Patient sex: M
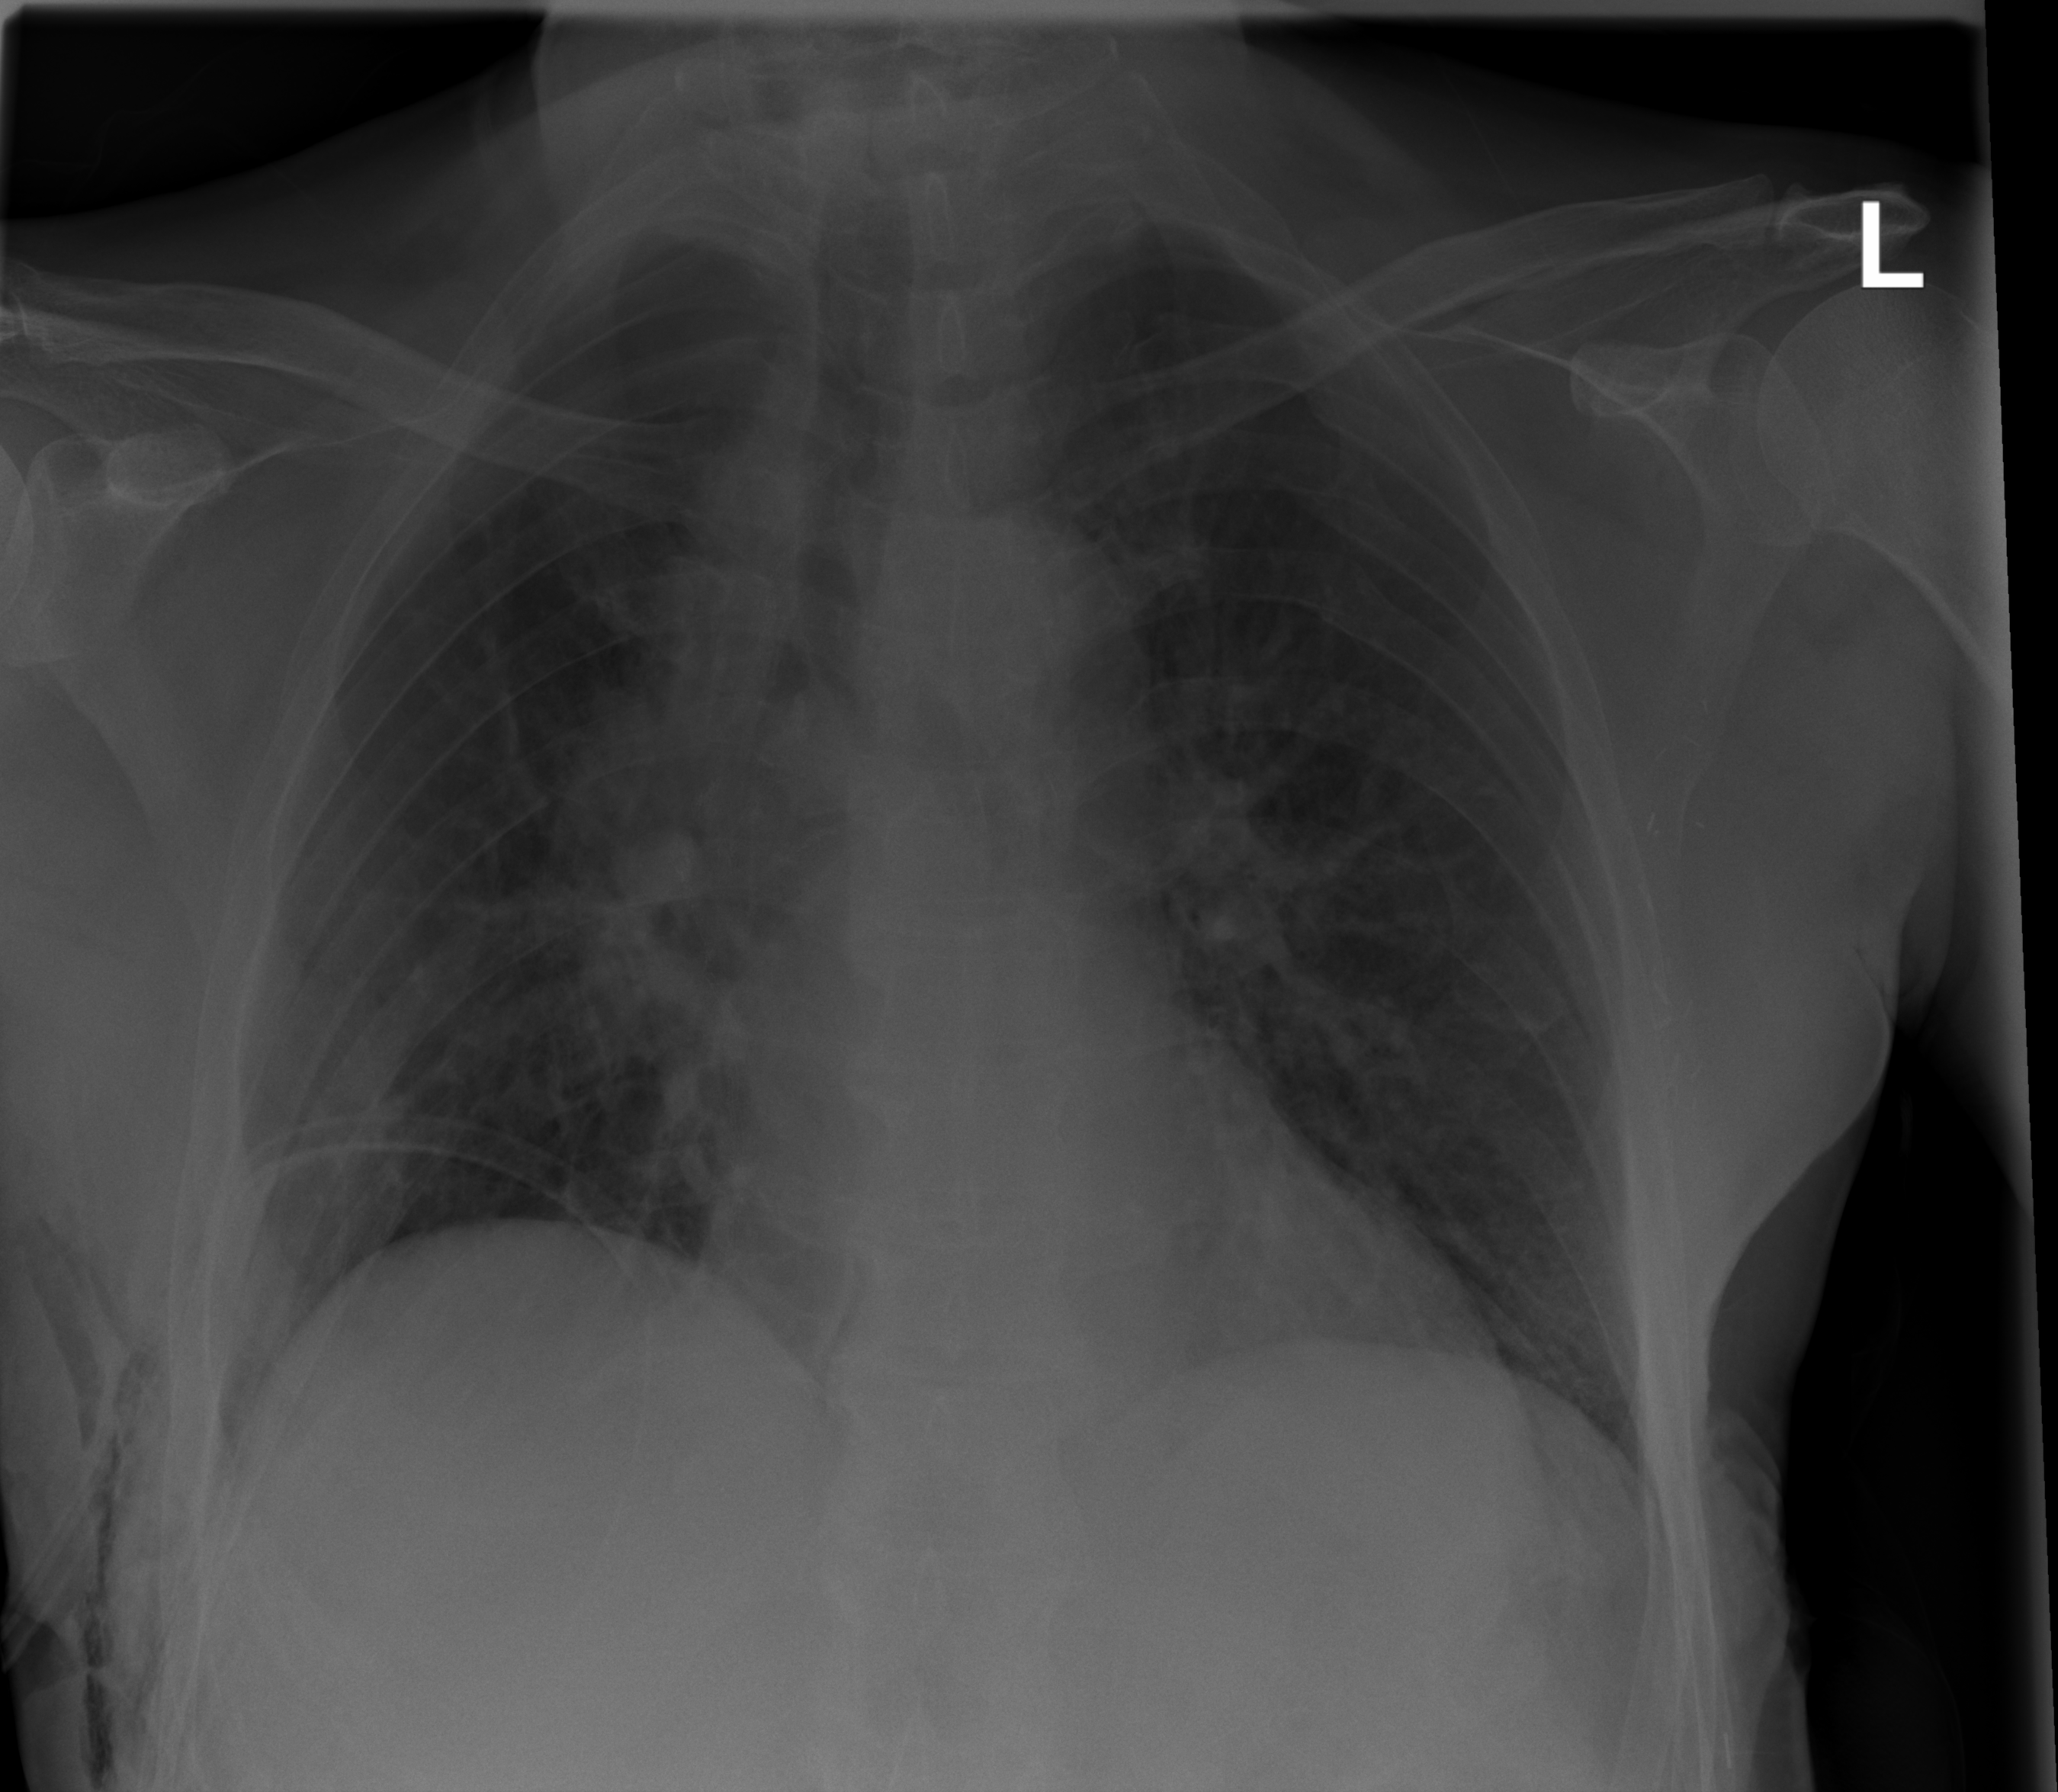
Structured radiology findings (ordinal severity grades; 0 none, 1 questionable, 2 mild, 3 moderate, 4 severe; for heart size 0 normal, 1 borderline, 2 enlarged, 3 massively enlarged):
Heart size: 0
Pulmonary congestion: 1
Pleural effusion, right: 0
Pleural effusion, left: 0
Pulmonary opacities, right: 0
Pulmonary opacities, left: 0
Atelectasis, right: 2
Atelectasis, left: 1